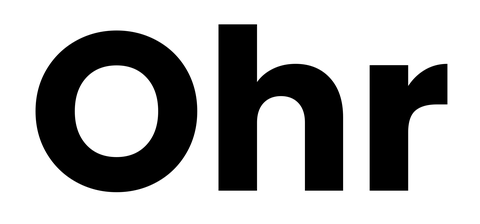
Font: Poppins-Bold